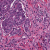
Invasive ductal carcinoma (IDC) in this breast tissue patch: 1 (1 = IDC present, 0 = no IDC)